Question: I do not understand why I get error on the line 'BigInteger a = new BigInteger(25);'
This is my code:
'''
using UnityEngine;
using System.Collections;
using System.Numerics;
public class Variabili : MonoBehaviour {
BigInteger a = new BigInteger(25);
public static ulong atomi;
public static float tempoDiGIoco = 0;
public static float metri = 0;
public static float kilometri = 0;
public static float anniluce = 0;
public static float prestige = 1.00f;
}
'''

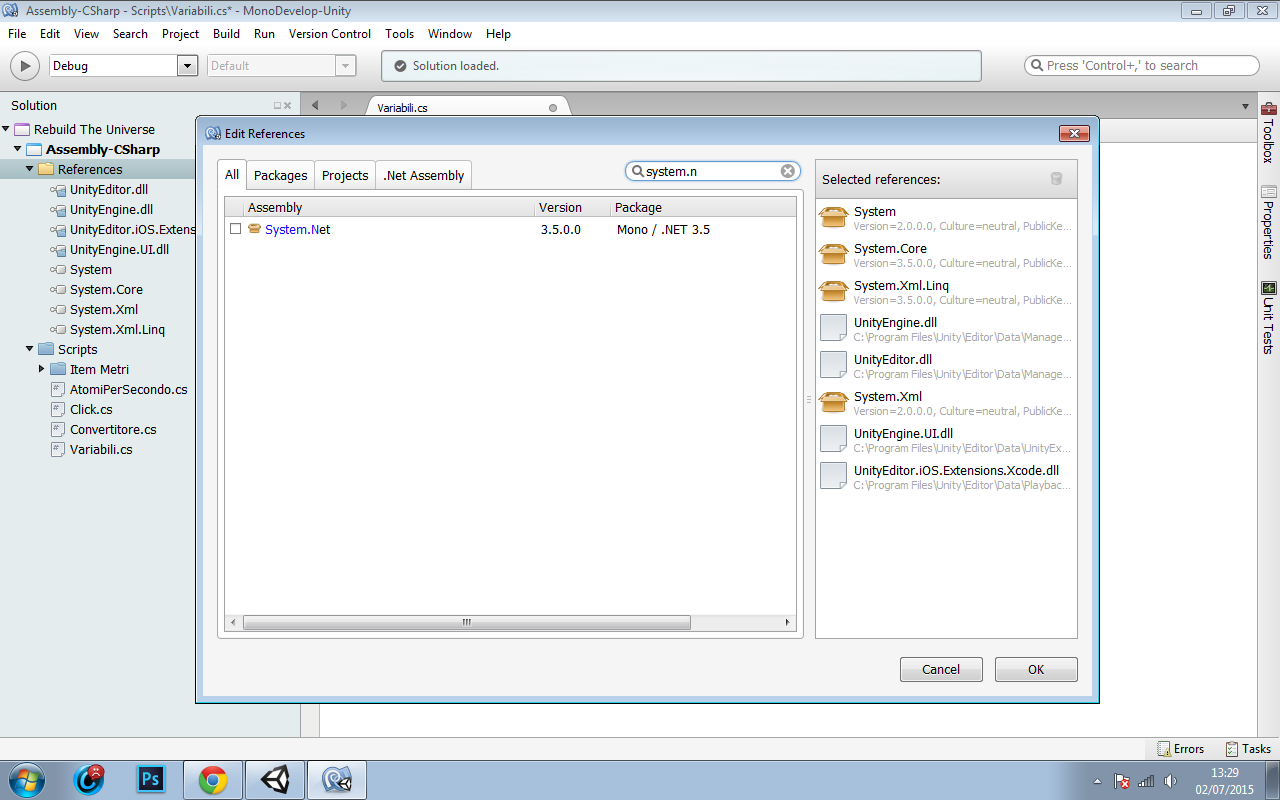
Answer: You're using Mono version which is an equivalent of .NET 3.5, but the System.Numerics is available in <URL>.
I'm afraid that you <URL> to your project.
Unity3d <URL> BigInteger implementation.
This one: <URL> should be fine.